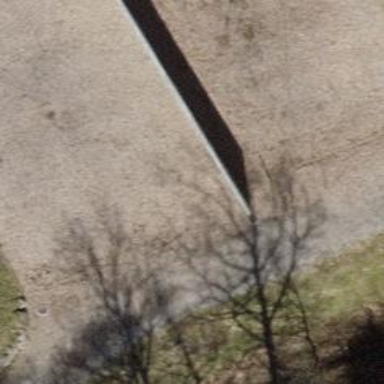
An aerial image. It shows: Wall barrier.